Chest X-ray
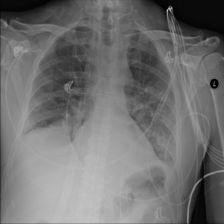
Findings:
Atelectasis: negative
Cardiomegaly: negative
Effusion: positive
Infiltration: positive
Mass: negative
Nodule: negative
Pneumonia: negative
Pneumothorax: negative
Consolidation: negative
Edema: negative
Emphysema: negative
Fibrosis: negative
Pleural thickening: negative
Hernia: negative